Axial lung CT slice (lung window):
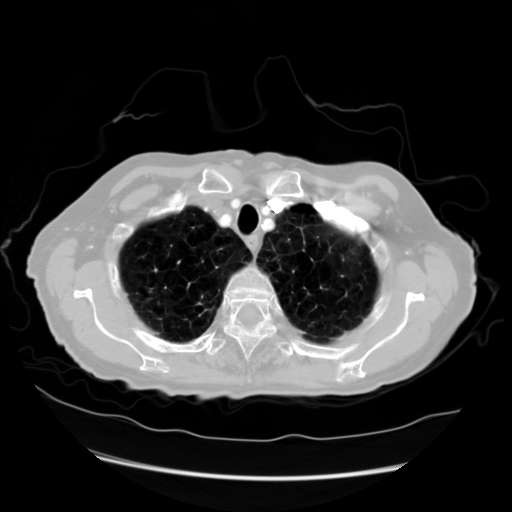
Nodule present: no